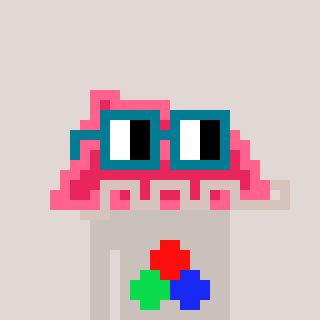
a pixel art character with square dark green glasses, a retainer-shaped head and a foggrey-colored body on a warm background